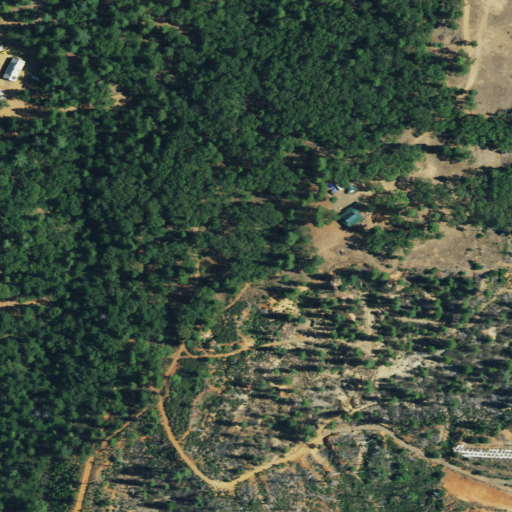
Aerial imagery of mountain in California named Kings Hill Point containing mixed forest, shrub, evergreen forest, and open development